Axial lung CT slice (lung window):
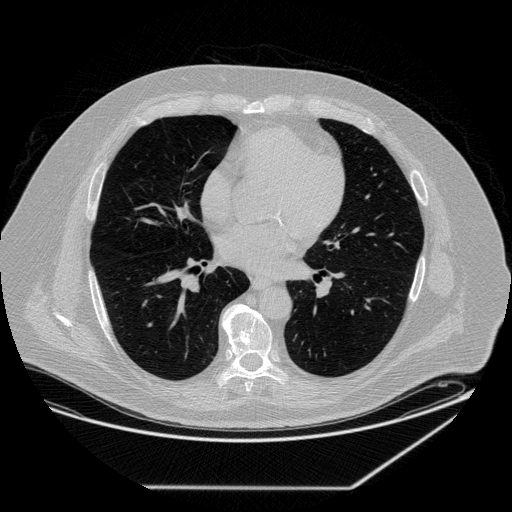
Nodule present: no